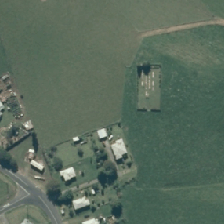
Land cover: urban_build_up